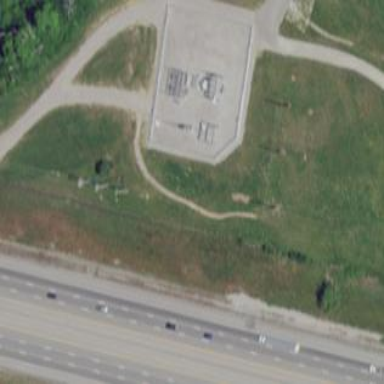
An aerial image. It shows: Power substation enclosed by fence.